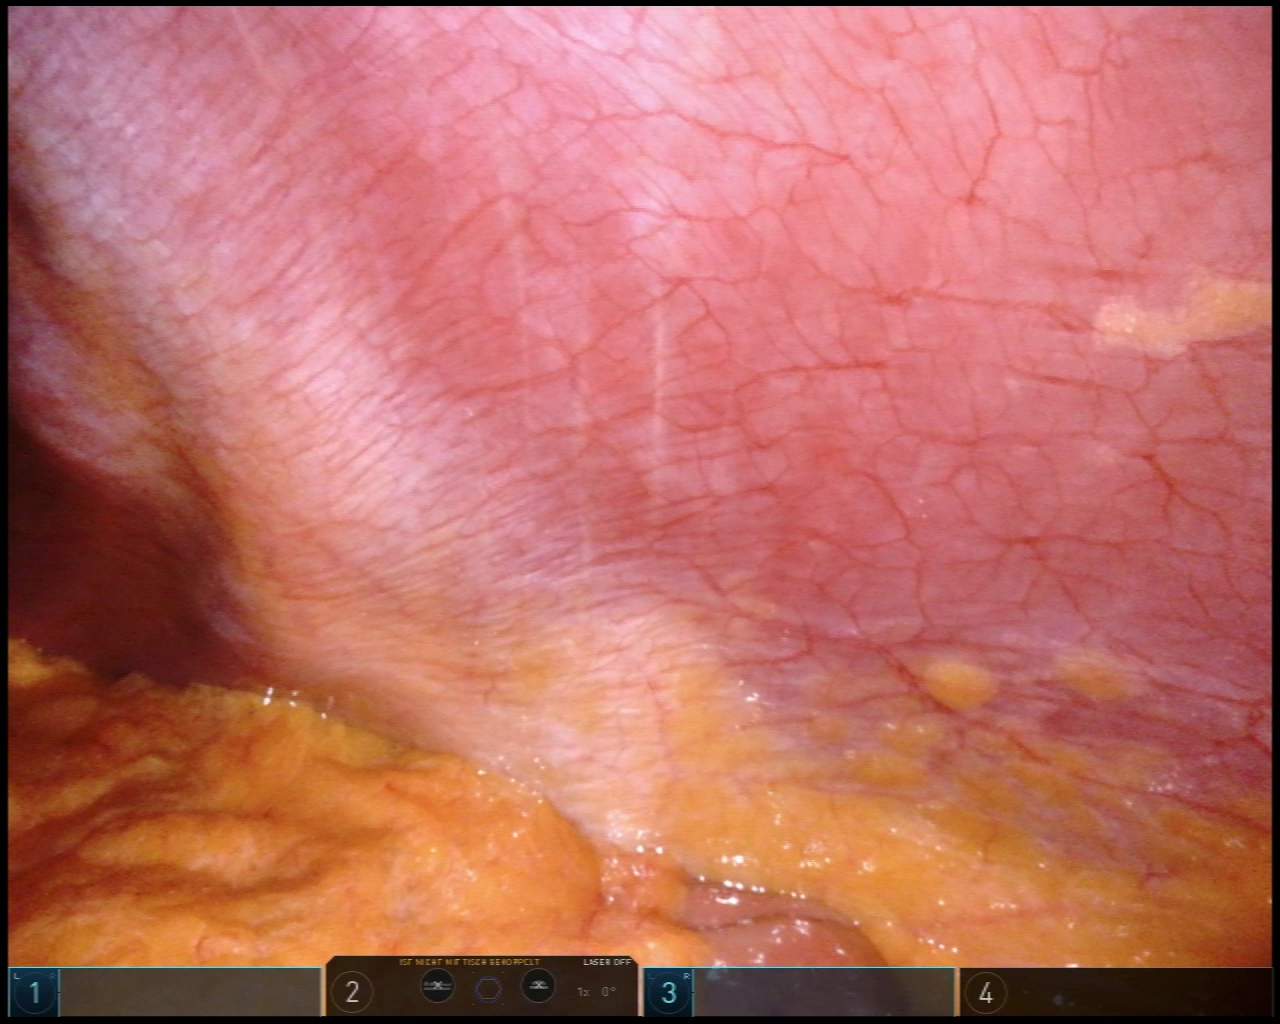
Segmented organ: abdominal_wall
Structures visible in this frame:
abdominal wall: yes
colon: no
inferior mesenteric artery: no
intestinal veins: no
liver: no
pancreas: no
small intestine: yes
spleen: no
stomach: no
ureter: no
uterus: no
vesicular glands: no